Question: I am trying to implement jQuery UI tabs in my web app.
I am using ajax functionality so that the tabs are in the main "layout" of the page and each tab contains a different web page.
I want to wrap the content of the tab in aborder, but that the navigation panel of the tab won't be in the border.
I tried putting a border on the main div of the content, but I see only the top border and the rest don't appear.
Any ideas?

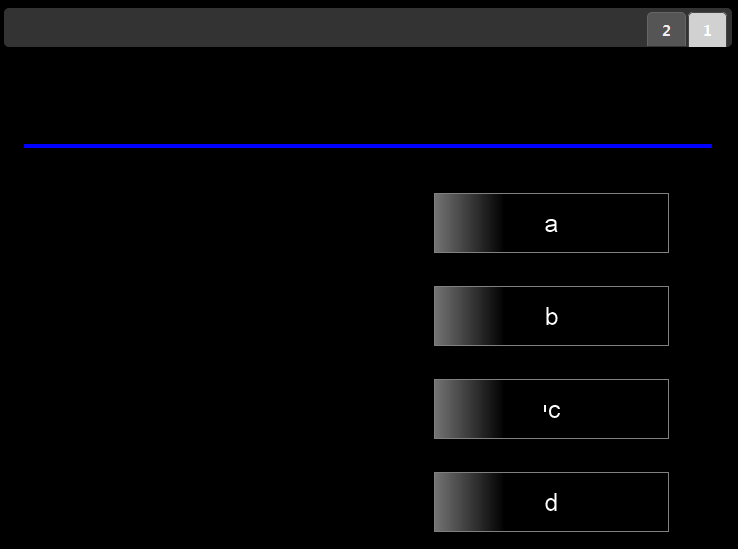
Answer: <URL>
vs
<URL>